Interaction volume radius: 5 \u00c5
Interaction volume height: 20 \u00c5
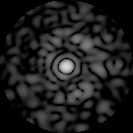
Disorder parameter: 0.8476